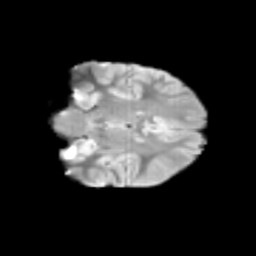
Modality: T2w
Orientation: coronal
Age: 12
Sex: female
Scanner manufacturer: siemens
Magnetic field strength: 3 T
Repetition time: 3.8 s
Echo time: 0.07 s